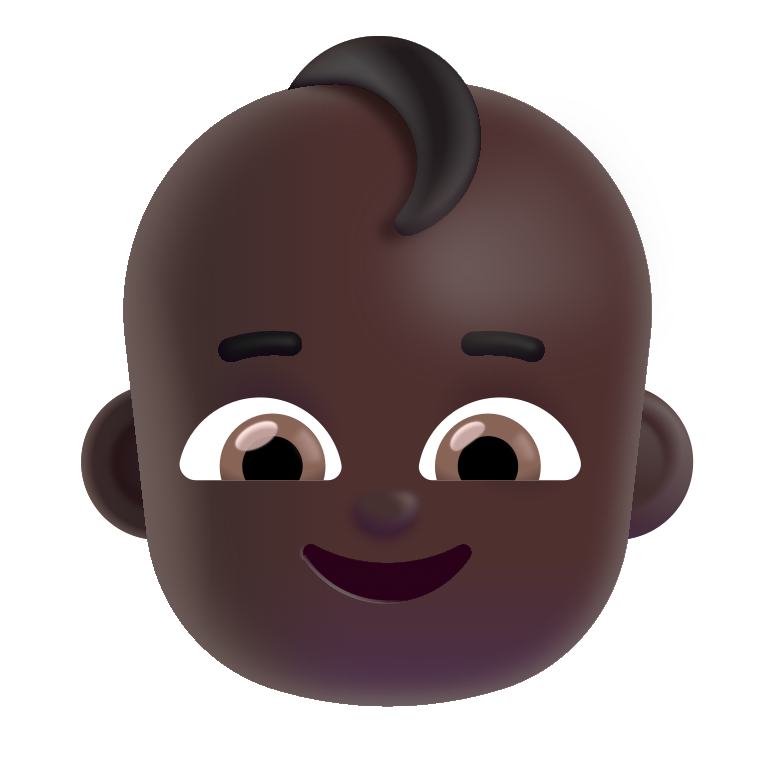
baby color dark